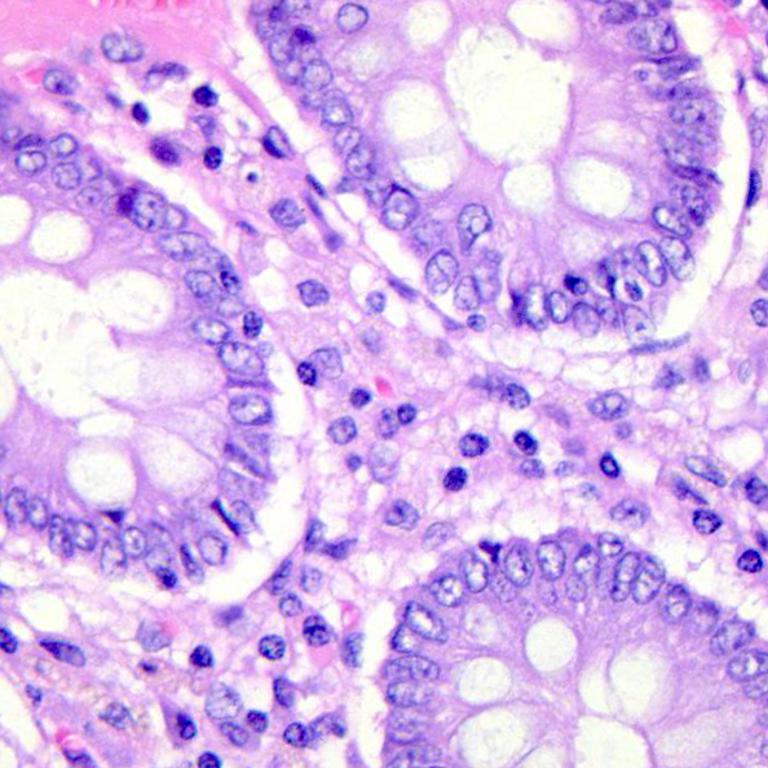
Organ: colon
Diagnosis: benign